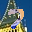
Label: 7